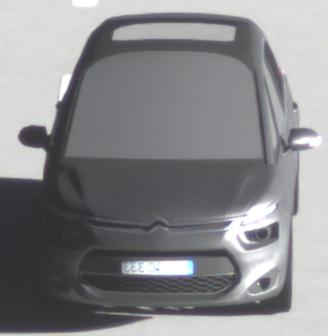
Make: Citroen
Model: Grand C4 Picasso VTi 120
Detailed model: Grand C4 Picasso (II)
Model produced from: 2013/10
Model produced until: 2015/02
Doors: 5
Color: gray
Road condition: dry road
Daytime: sunrise or sunset
Contrast: medium contrast